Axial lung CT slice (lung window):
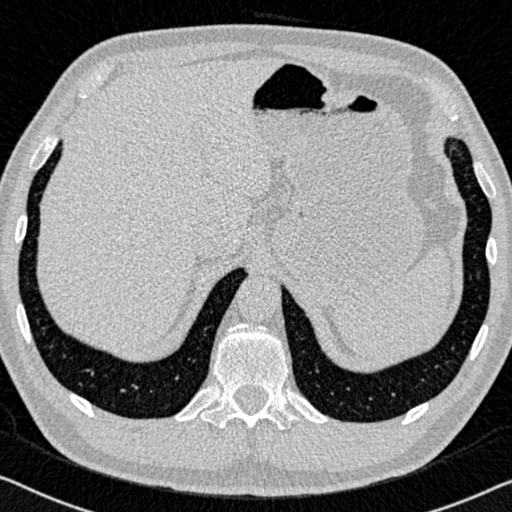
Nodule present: no